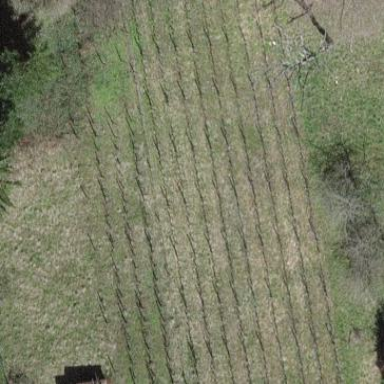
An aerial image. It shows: Vineyard with grape crops.